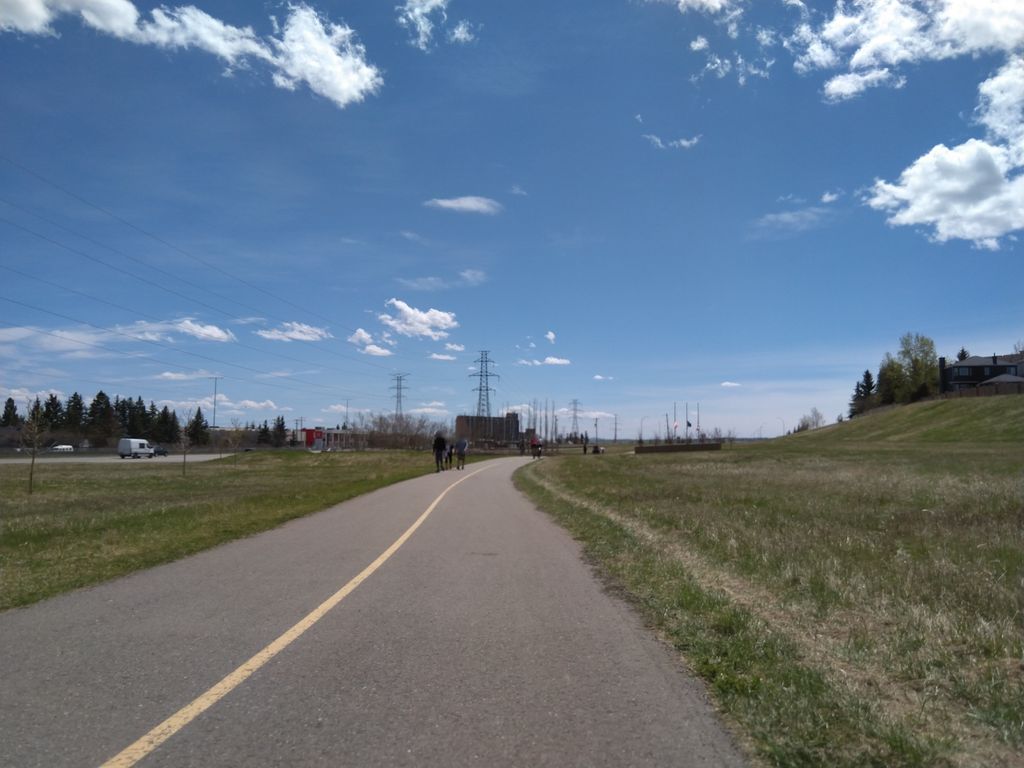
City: calgary